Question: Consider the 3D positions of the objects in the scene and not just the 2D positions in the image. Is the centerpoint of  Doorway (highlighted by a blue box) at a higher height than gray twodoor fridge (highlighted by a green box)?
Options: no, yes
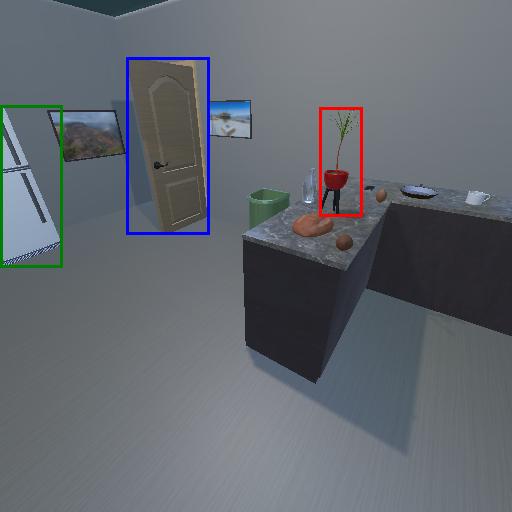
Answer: no